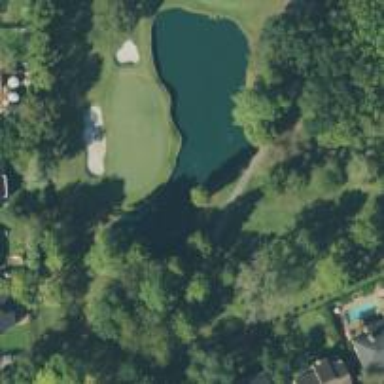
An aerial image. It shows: View of golf hole.